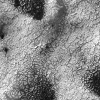
Atmospheric dust classification: not_dusty